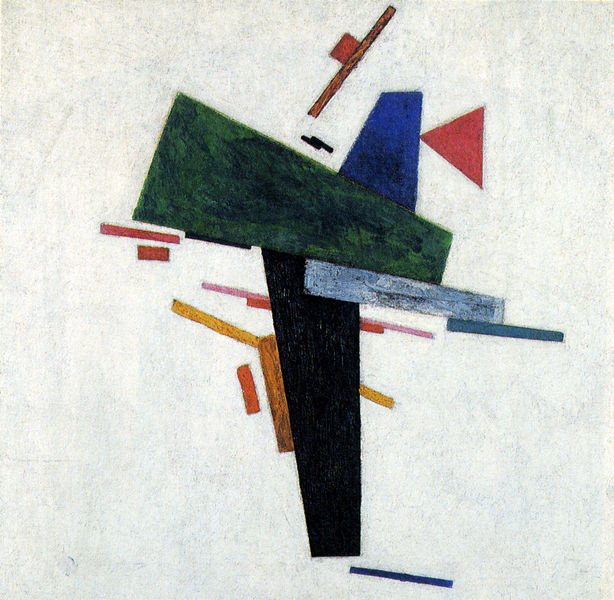
Titel: Suprematismus
Künstler: Kasimir Malewitsch
Standort: Venedig
Institution: Peggy Guggenheim Collection
Schlagwörter: blau, gemälde, weiß, dreieck, gelb, grün, komposition, kubismus, ocker, braun, bunt, grau, hintergrund, orange, schwarz, rot, tier, figur, rosa, skulptur, hellblau, bein, farbig, abstrakt, farben, flächen, modern, formen, schattierung, linien, figuren, streifen, balken, fallen, striche, surreal, rechtecke, wei, eckig, rechteck, form, strich, wirr, geometrisch, stäbe, geometrie, quadrat, viereck, vierecke, russisch, teile, kantig, miro, wiß, trapez, gemoetrie, malewitsch, suprematismus, rotes dreieck, suprematistisch, avantgarde 1920, grüner balken, weißter hintergrund, mro